Interaction volume radius: 10 \u00c5
Interaction volume height: 10 \u00c5
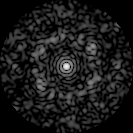
Disorder parameter: 0.756